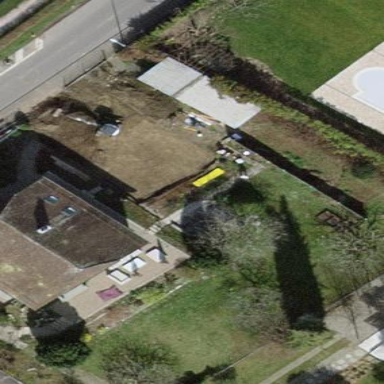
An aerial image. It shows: Garden enclosed by fence.